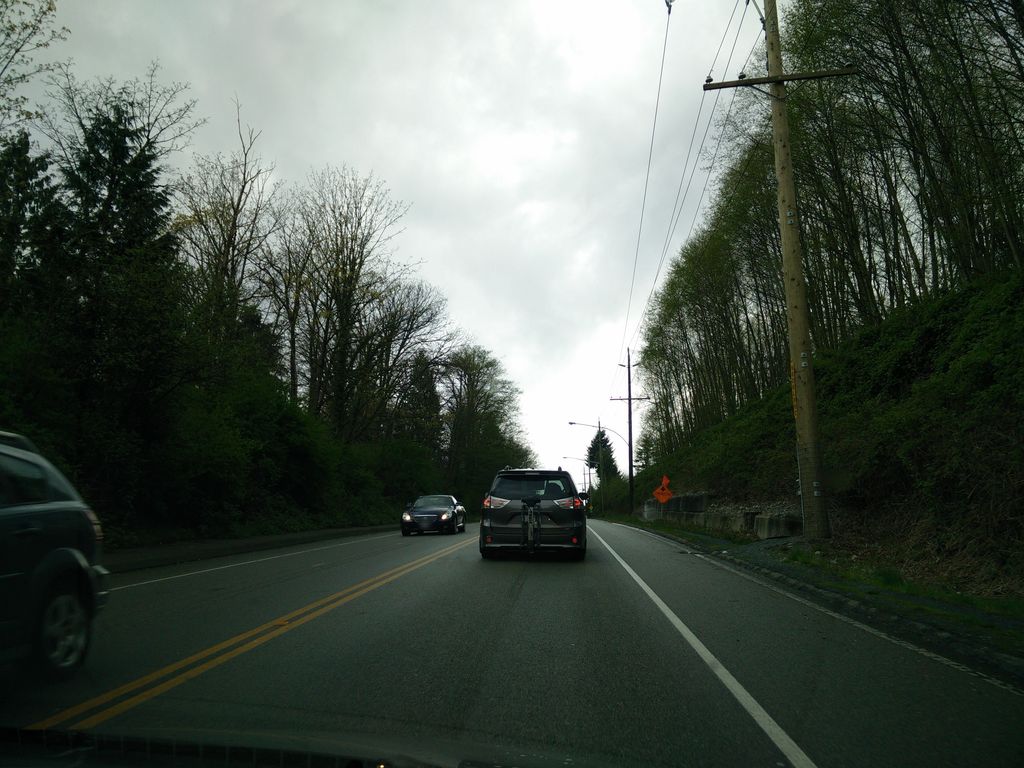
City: vancouver